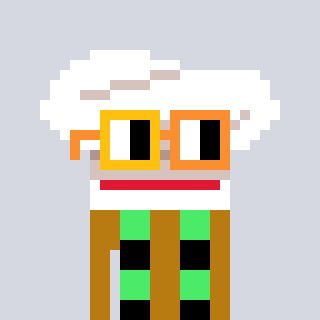
a pixel art character with square yellow and orange glasses, a chef hat-shaped head and a gold-colored body on a cool background